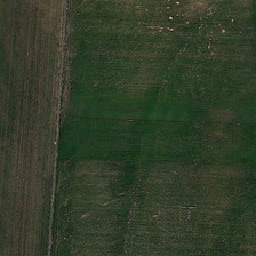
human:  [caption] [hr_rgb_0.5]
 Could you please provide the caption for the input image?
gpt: it is a green meadow sits alongside bald bareland .

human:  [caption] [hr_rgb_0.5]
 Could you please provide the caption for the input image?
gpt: The stripes on the meadow of four parts are vertical.

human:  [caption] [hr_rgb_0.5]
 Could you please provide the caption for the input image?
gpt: The stripes in the two parts of the grassland are vertical.

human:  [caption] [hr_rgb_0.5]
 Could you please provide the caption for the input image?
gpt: a track separates the meadow into a bare part and a grass part .

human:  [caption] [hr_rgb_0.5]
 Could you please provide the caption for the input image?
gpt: The striations on both sides of the prairie are vertical.